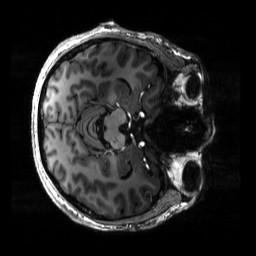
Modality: T1w
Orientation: axial
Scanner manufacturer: siemens
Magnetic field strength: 6.98 T
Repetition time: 2.3 s
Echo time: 0.00273 s